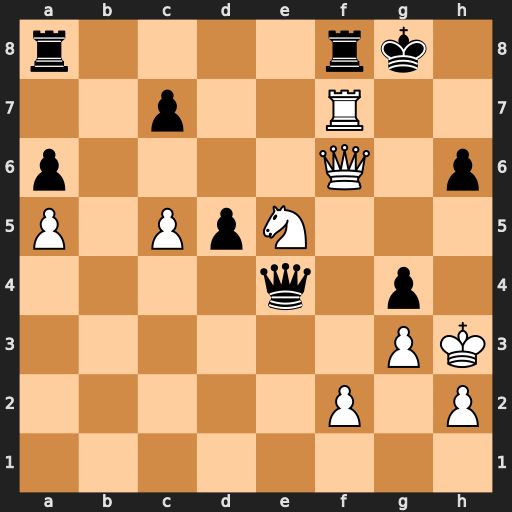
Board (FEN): r4rk1/2p2R2/p4Q1p/P1PpN3/4q1p1/6PK/5P1P/8
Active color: w
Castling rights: -
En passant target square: -
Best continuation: Kh4 Qh7 Rxf8+ Rxf8 Qe6+